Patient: sex M, age 80
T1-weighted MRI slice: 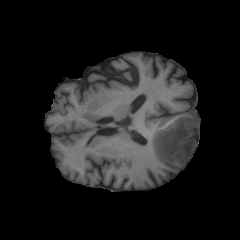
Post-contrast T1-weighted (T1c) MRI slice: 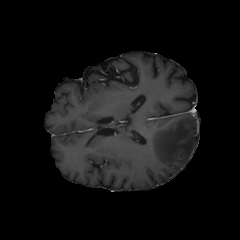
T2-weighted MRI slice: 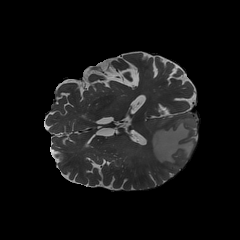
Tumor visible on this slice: yes
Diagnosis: Glioblastoma, IDH-wildtype
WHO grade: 4